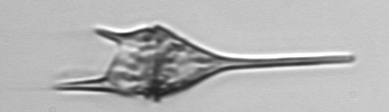
Label: Tripos_lineatus